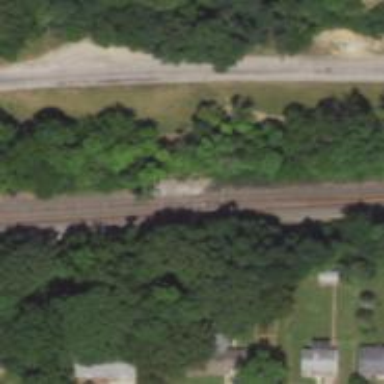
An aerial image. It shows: Railway siding with rails.